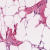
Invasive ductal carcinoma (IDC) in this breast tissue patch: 0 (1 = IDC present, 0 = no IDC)